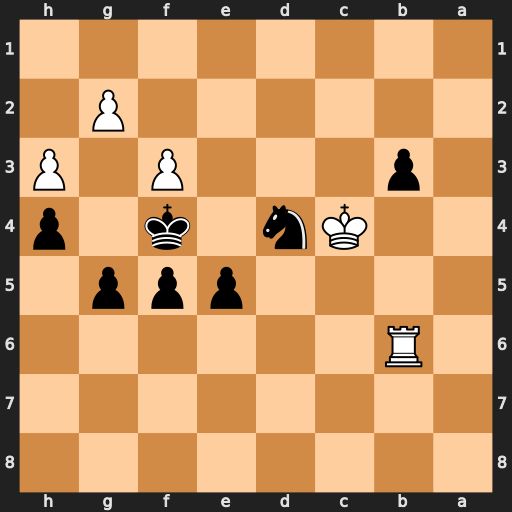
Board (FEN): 8/8/1R6/4ppp1/2Kn1k1p/1p3P1P/6P1/8
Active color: b
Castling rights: -
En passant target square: -
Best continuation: Kg3 Kd5 Kxg2 Kxe5 Nxf3+ Kxf5 Kxh3